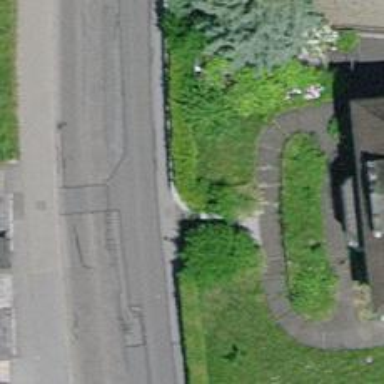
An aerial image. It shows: Hedge barrier.